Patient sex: M
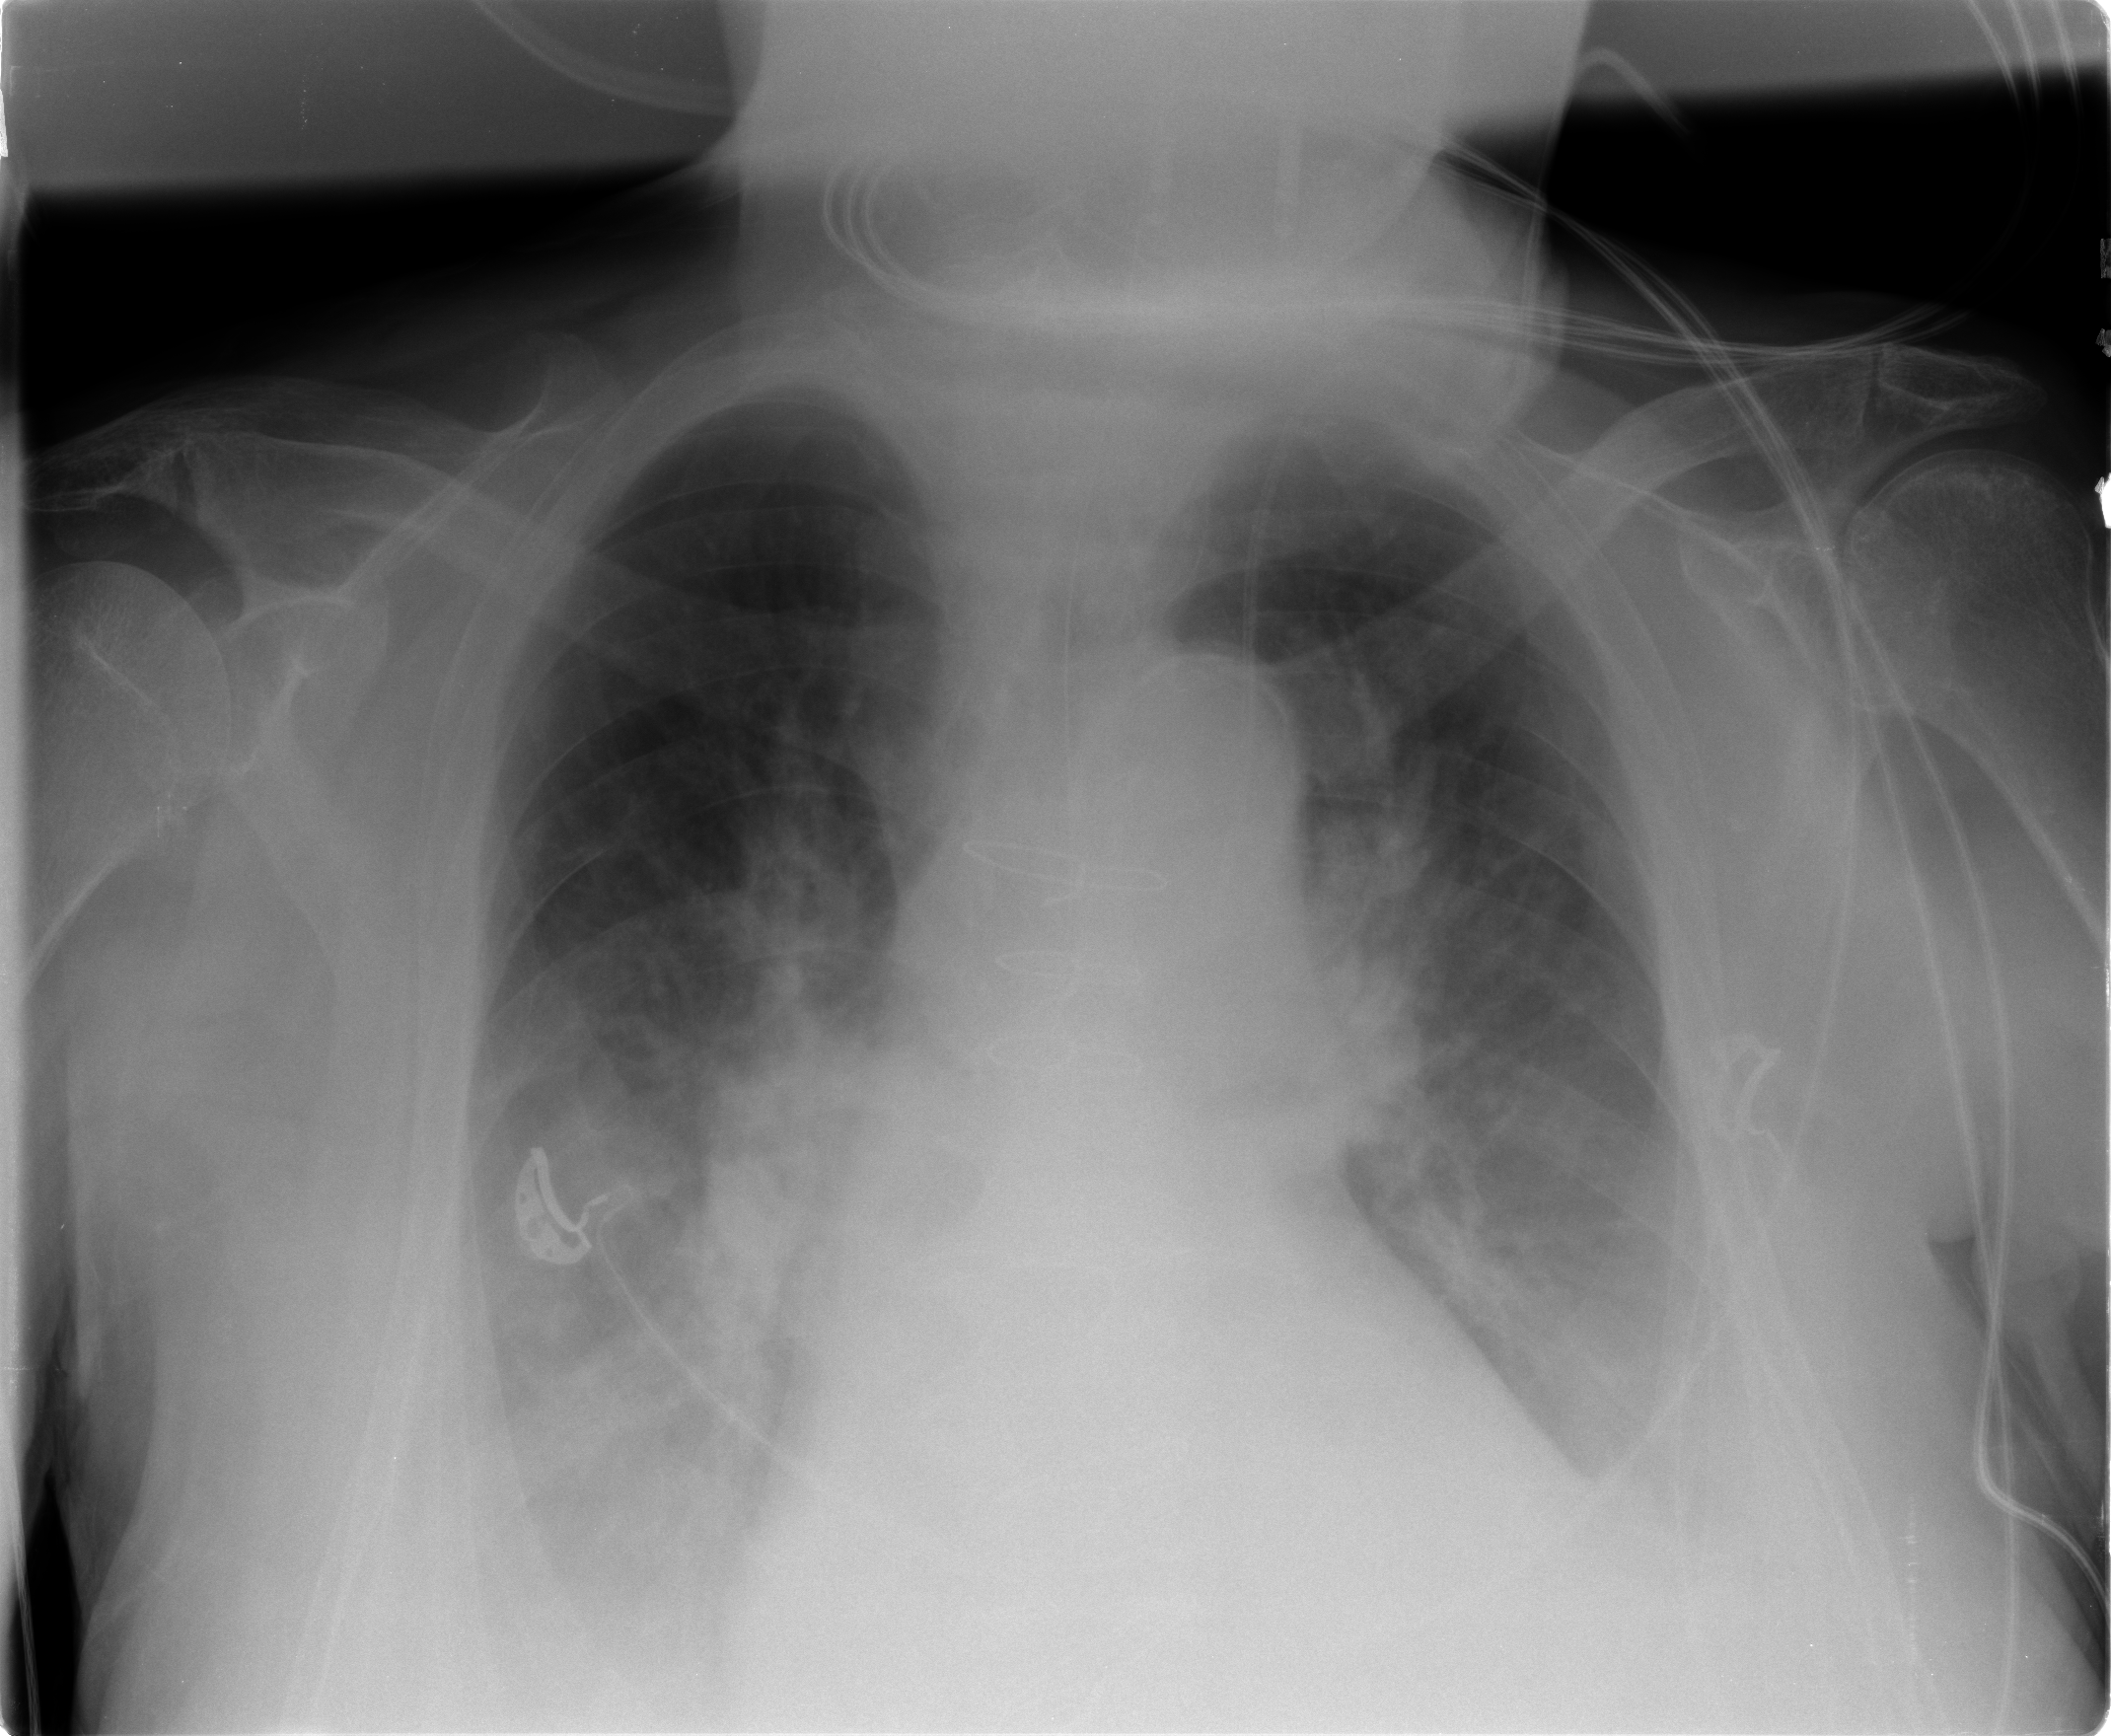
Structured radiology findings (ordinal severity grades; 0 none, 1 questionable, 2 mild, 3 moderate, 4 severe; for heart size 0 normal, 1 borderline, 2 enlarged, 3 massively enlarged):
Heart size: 1
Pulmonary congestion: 2
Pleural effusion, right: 3
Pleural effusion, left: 3
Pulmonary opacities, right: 2
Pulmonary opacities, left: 2
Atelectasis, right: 2
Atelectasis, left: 2